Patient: sex F, age 26
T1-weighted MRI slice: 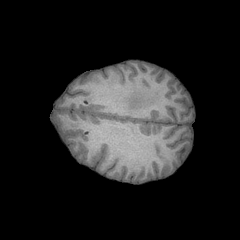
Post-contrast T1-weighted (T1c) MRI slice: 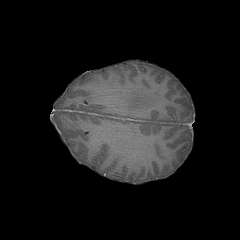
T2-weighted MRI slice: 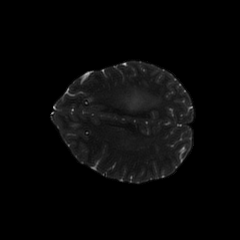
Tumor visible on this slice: yes
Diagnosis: Glioblastoma, IDH-wildtype
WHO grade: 4